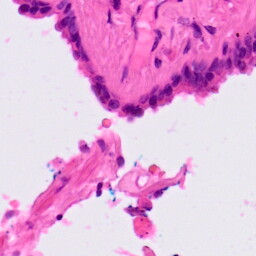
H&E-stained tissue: Lung